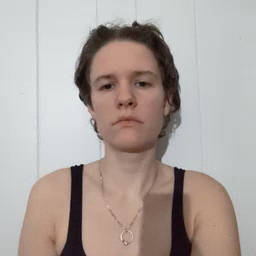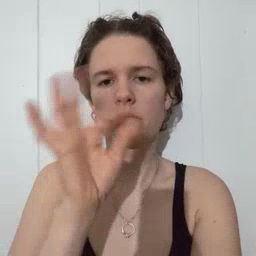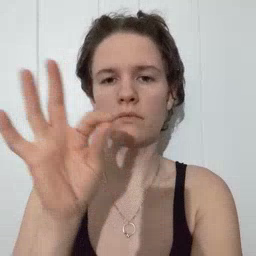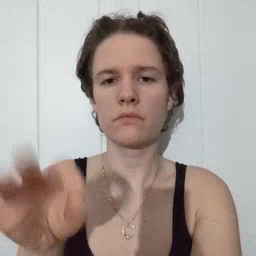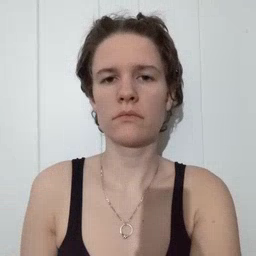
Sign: frenchfries